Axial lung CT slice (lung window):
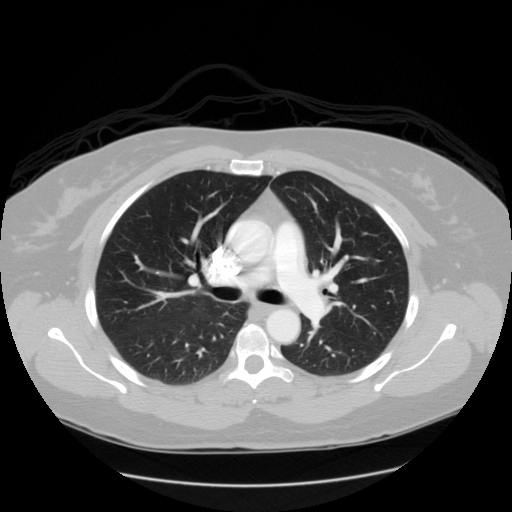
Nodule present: no